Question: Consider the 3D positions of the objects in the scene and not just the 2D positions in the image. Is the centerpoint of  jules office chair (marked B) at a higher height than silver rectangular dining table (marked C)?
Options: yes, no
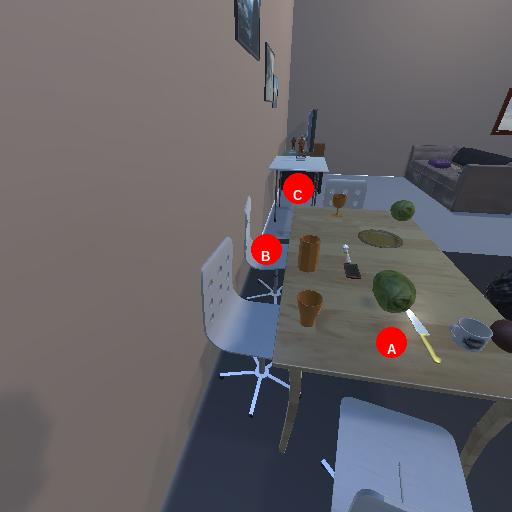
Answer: yes